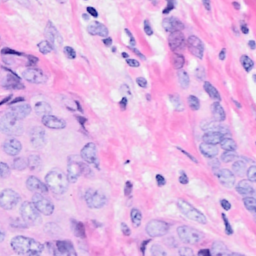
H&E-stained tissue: Breast